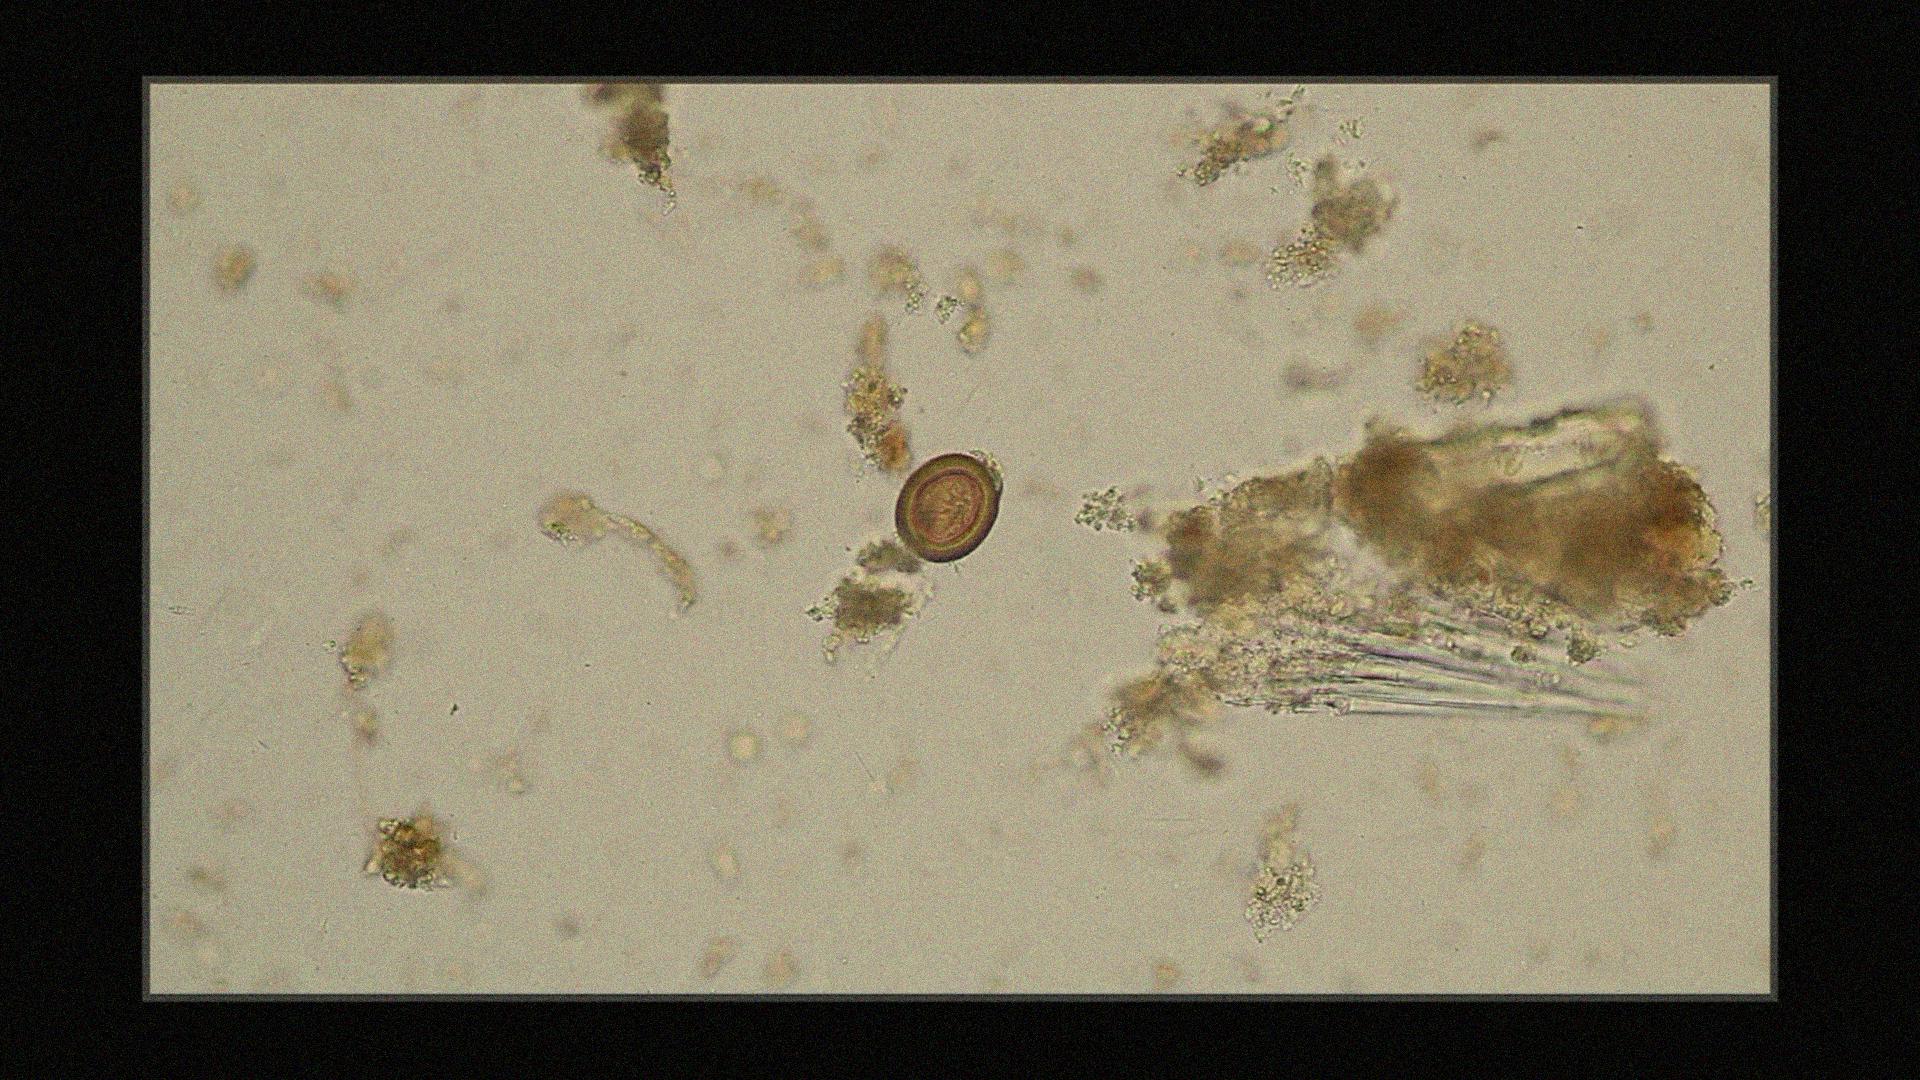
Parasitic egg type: Taenia spp. egg